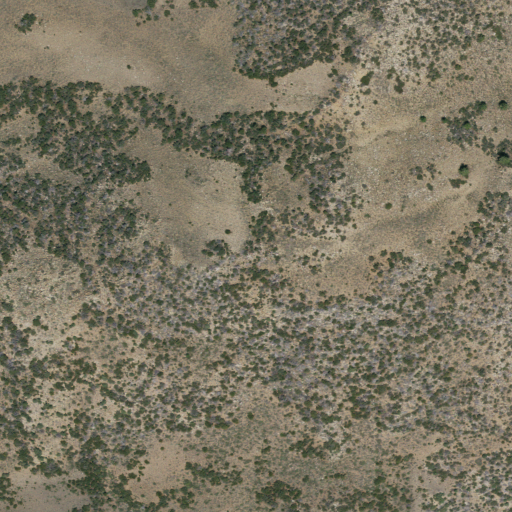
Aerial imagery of mountain in California named Mount Jackson containing evergreen forest and shrub